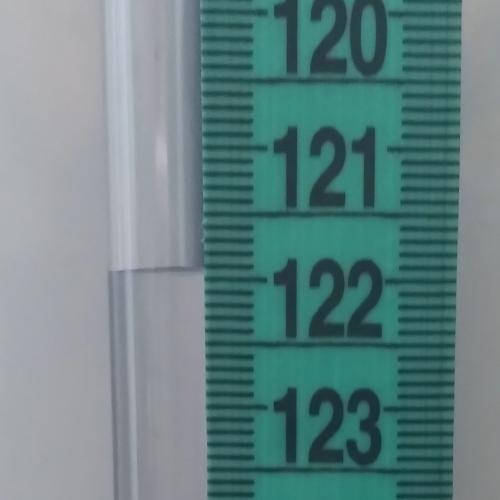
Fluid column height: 121.9 cm